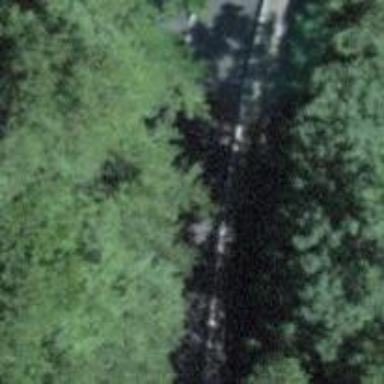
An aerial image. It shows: Asphalt road classified as tertiary.